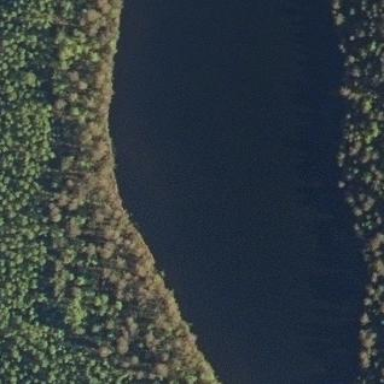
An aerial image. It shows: Beautiful lake surrounded by nature.